Question: What Vim command did I invoke to cause a top-to-bottom gray bar with the character sequence ">>" in the current line's left margin to appear? (See screenshot below)

This happens every once and a while but I'm usually typing too quickly to realize what clumsy key combo caused it.
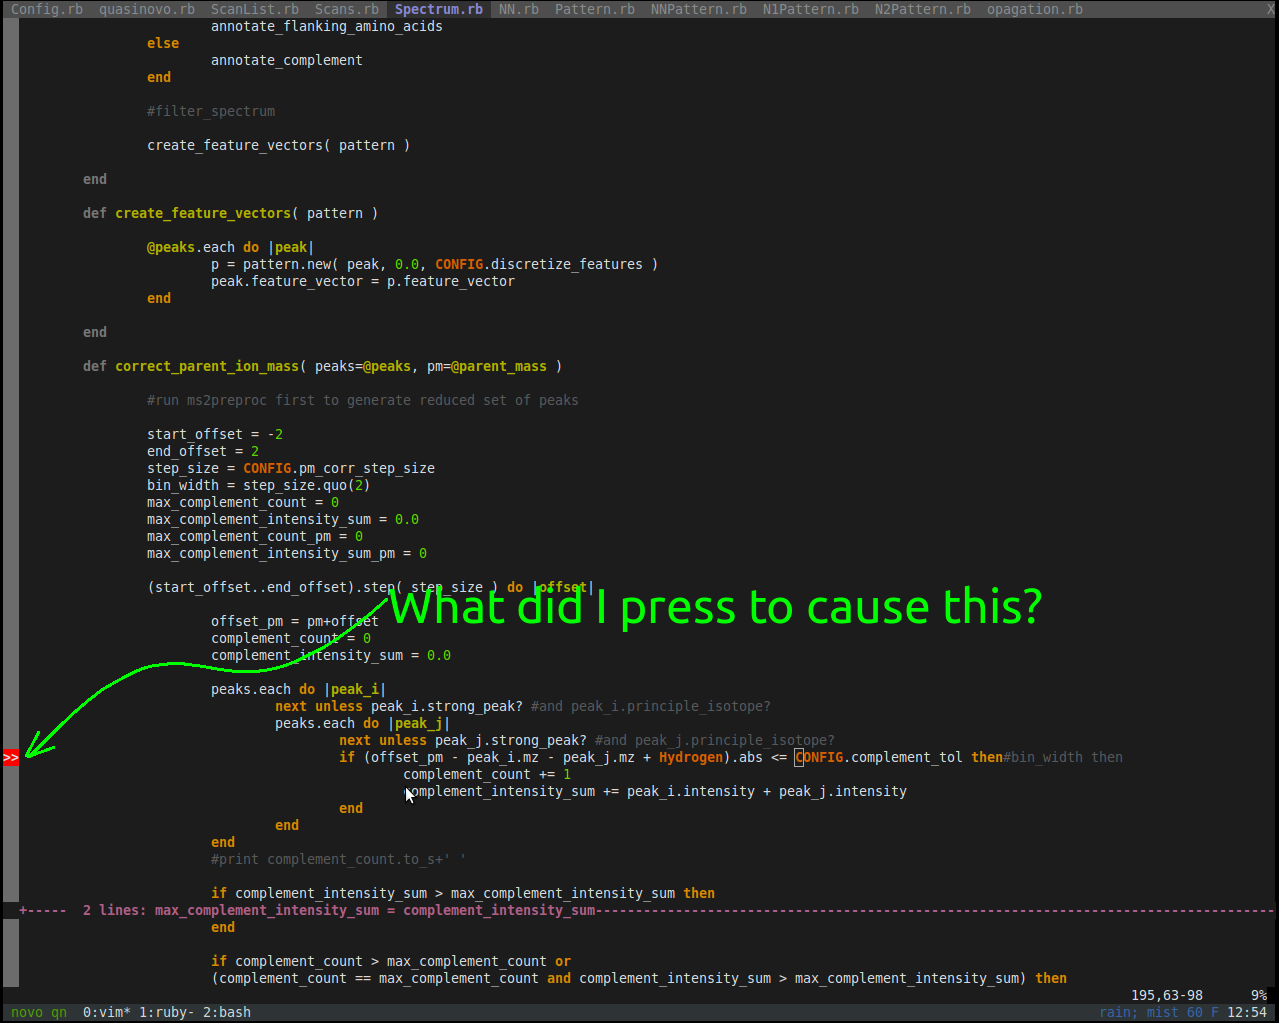
Answer: It is probably a signs column. Signs API is very dumb, so there aren't lots of plugins using it, and it is even worse that 'verbose sign list' won't show you place where particular sign is defined. On my system somebody has defined sign named 'es_sign' that has text '>>' and highlighting 'Error' (yes, just like on your image) and 'grep -rw es_sign /usr/share/vim' shows that it was defined by 'errsign' plugin. According to this plugin help, to get this sign placed you should type '\es'. Note that you may actually want to grep not just '/usr/share/vim', but '~/.vim', '~/vim-addons' or '/path/to/directory/with/vim/plugins' as well.
// By the way, thanks that you made me find another package that was left out unhandled by package manager after I reinstalled the system.